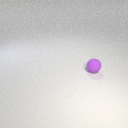
small purple rubber sphere